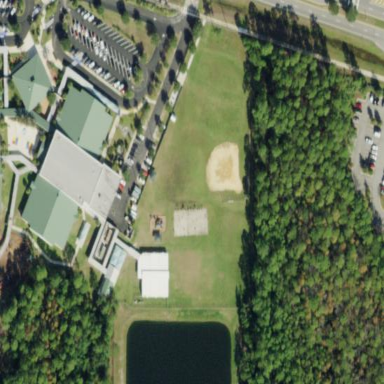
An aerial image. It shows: School.